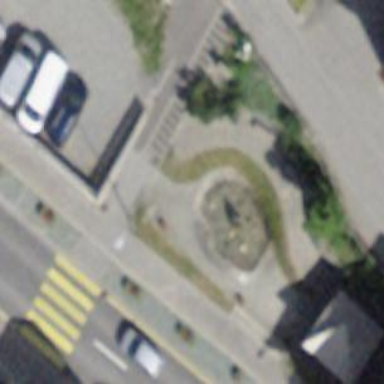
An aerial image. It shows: Fountain.